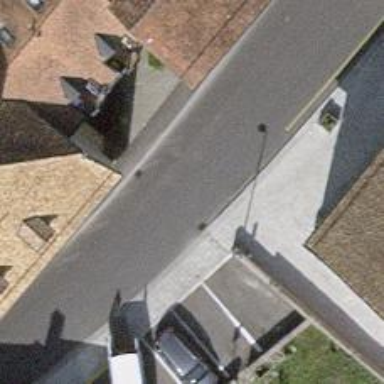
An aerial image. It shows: Pedestrian road.